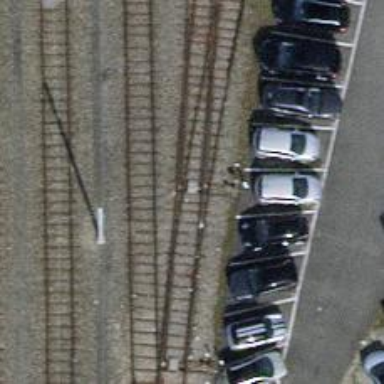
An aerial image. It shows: Railway switch.